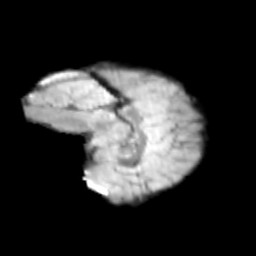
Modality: T2w
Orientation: sagittal
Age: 11
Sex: female
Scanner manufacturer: siemens
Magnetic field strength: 3 T
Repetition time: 3.8 s
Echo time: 0.07 s